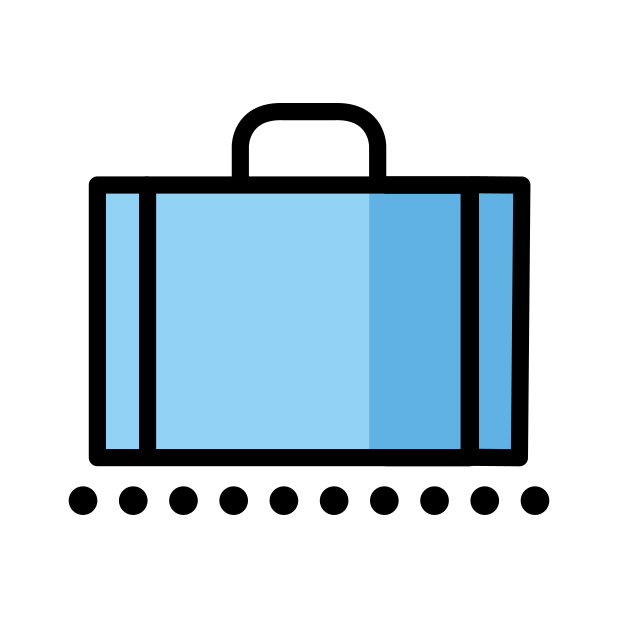
Emoji: 🛄
Name: baggage claim
Unicode: 0x1f6c4